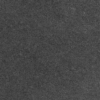
Label: dusty